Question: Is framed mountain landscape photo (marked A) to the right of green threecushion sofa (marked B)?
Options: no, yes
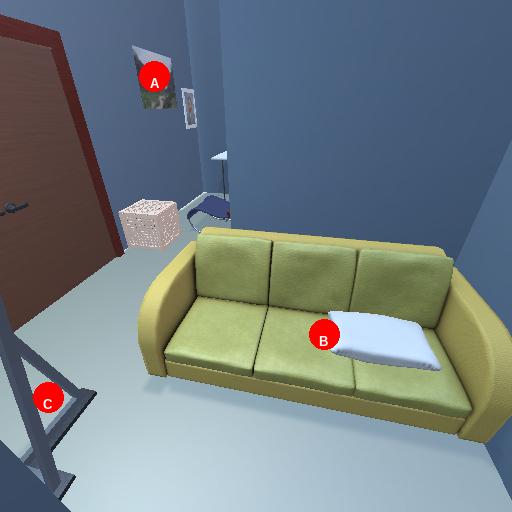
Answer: no